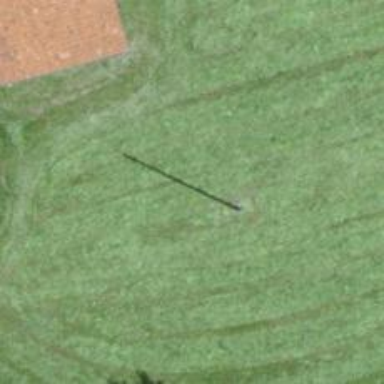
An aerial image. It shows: Minor power line.